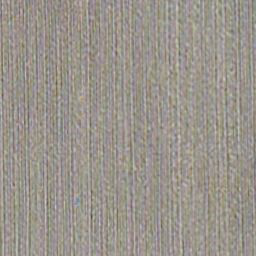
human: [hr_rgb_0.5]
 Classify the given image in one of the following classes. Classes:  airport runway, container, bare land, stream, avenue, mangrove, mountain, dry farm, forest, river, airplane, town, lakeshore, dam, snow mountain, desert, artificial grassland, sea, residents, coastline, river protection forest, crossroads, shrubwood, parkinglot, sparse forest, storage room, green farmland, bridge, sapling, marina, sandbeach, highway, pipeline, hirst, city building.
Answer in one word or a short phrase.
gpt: dry farm